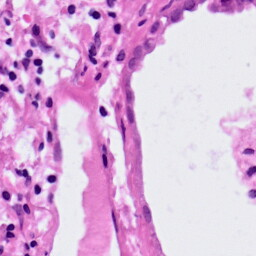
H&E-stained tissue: Lung